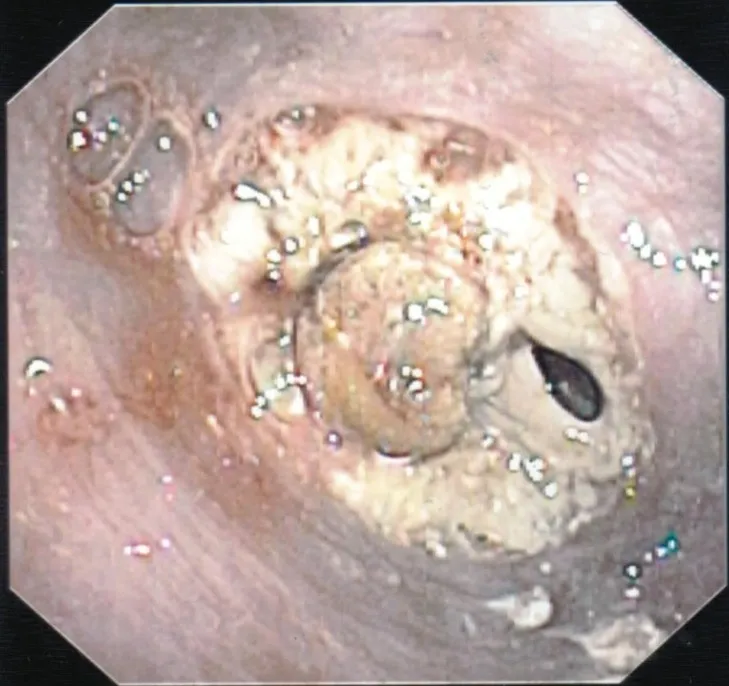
EGD showing complete obstruction with entrapped band and surrounding necrosis.
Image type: endoscopy (gi_endoscopy)